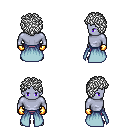
a pixel art fantasy rpg character, male body template, dark elf, purple skin, overskirt, magenta pants, white curly afro hairstyle, gold gloves, maroon shoes, four views (front, back, left, right), 2x2 character sprite sheet, small pixel art, hard edges, no anti-aliasing